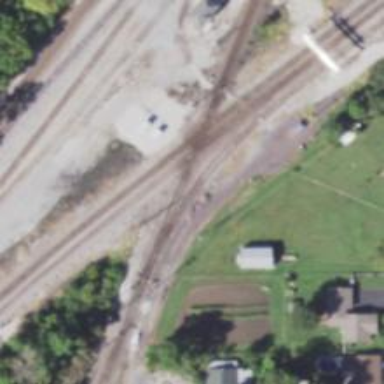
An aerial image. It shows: Railway crossing.